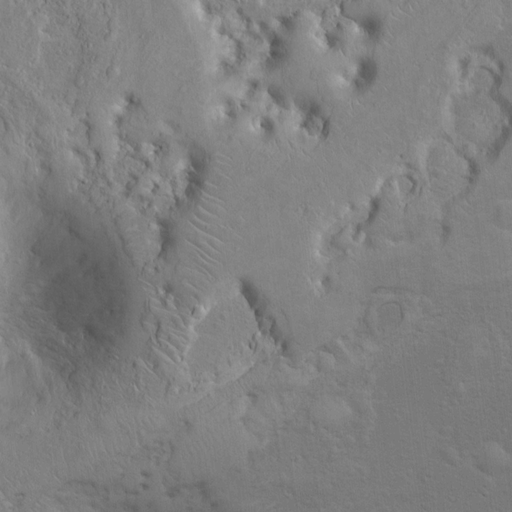
Objects detected: cone, cone